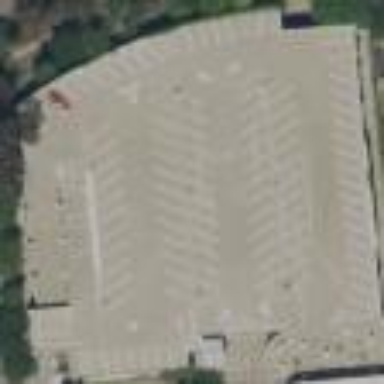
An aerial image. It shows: Multi-storey parking building.